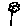
Label: flower